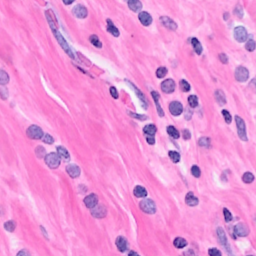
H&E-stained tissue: Breast